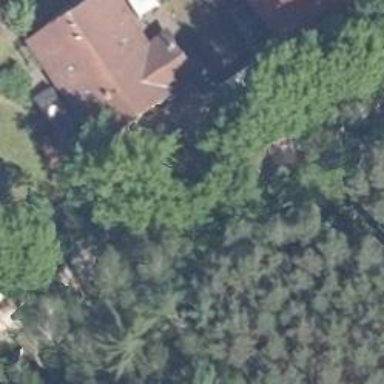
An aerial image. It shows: Gabled roof house.